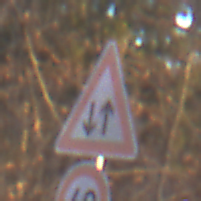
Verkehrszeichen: Gegenverkehr
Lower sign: Geschwindigkeit40
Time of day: SunriseSunset
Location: Outdoor (Nature)
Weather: Clear
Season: Autumn
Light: Natural